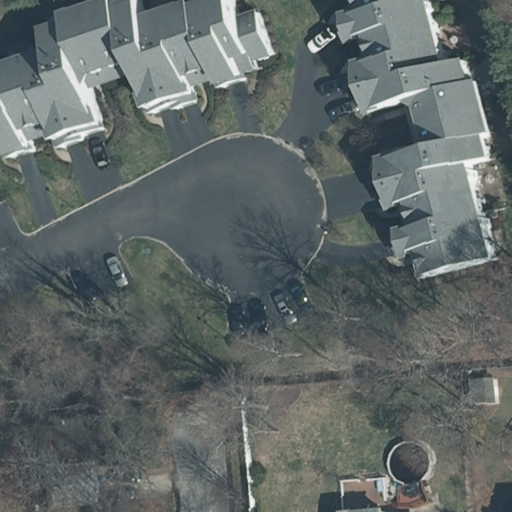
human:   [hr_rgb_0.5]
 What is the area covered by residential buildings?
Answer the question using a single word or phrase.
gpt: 394m2

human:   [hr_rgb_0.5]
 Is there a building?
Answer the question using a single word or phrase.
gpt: yes

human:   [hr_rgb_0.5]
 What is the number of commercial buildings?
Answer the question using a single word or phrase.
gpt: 0

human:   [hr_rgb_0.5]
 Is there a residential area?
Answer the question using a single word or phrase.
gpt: yes

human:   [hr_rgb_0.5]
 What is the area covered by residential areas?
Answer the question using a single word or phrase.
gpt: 10632m2

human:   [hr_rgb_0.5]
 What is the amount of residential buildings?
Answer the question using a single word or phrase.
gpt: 3

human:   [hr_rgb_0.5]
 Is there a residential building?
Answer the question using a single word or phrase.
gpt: yes

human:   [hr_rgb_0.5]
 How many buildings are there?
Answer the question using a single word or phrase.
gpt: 4

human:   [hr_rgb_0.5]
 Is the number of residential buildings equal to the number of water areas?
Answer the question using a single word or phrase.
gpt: no

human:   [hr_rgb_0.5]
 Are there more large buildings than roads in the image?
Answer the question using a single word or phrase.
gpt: no

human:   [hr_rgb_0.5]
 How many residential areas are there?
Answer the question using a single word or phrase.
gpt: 1

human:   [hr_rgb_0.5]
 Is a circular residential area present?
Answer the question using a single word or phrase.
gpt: no

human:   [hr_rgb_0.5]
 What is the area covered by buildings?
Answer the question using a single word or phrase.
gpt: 421m2

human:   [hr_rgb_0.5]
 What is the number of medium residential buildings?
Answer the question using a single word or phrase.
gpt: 1

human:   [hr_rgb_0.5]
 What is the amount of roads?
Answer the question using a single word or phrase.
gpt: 2

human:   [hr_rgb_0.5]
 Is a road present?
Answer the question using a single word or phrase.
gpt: yes

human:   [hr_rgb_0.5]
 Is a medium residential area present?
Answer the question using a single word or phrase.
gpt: no

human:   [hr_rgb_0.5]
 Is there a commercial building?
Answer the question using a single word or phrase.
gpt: no

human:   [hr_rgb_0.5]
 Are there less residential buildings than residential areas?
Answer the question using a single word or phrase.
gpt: no

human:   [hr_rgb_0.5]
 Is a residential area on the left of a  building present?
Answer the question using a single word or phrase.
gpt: no

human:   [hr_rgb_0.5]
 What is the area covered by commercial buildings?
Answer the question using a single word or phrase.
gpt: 0m2

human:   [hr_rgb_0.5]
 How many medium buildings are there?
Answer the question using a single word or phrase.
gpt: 1

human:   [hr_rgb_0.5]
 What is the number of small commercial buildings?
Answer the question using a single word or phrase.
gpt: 0

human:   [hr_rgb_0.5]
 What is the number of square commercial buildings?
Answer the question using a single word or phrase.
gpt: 0

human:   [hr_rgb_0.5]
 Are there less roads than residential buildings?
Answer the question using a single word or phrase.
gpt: yes

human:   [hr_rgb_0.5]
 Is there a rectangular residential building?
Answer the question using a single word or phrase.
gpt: yes

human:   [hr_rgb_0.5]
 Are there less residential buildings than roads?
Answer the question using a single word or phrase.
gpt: no

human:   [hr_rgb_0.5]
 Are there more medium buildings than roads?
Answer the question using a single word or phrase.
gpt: no

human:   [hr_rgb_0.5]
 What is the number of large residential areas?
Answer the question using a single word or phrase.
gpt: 1

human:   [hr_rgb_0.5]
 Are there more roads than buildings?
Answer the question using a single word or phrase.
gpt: no

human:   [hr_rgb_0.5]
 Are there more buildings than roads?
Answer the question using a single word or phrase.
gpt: yes

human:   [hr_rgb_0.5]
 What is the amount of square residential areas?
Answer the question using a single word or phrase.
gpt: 0

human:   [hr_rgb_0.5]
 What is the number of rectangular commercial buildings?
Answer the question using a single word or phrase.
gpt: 0

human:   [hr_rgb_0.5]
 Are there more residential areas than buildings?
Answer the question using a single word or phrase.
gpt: no

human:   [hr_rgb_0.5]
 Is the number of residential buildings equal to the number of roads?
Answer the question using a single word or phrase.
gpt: no

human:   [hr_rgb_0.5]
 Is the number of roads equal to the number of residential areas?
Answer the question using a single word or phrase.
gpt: no

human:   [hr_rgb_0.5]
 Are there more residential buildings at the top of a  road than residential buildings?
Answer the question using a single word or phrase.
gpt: no

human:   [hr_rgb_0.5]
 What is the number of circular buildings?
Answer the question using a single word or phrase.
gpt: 0

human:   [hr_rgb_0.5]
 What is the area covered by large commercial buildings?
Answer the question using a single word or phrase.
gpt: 0m2

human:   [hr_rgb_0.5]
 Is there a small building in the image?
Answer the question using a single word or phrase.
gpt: yes

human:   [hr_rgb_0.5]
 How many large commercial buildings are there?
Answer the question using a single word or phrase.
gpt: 0

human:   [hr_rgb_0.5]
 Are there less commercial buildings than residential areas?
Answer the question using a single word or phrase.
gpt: yes

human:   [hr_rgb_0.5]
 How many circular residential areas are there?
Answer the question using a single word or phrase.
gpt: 0

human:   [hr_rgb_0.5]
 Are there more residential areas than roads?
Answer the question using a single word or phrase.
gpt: no

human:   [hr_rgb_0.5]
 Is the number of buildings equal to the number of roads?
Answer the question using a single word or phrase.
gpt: no

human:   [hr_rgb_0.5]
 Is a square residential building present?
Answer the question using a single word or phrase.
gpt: no

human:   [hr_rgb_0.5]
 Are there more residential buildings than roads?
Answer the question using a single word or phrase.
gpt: yes

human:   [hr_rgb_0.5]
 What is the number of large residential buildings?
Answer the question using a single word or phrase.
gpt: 0

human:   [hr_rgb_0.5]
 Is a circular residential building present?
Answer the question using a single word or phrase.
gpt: no

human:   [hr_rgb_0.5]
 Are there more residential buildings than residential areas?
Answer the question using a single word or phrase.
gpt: yes

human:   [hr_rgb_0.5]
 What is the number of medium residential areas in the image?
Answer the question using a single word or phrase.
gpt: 0

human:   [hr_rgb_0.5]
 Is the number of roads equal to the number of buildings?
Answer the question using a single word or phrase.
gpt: no

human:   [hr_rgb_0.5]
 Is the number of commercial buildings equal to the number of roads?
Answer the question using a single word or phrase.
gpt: no

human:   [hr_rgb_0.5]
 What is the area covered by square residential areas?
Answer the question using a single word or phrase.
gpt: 0m2

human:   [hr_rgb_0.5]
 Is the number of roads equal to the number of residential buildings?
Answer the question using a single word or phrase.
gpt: no

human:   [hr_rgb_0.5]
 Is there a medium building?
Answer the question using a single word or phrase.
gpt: yes

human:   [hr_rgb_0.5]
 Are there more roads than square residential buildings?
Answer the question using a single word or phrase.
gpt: yes

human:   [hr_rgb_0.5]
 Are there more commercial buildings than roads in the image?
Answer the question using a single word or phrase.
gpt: no

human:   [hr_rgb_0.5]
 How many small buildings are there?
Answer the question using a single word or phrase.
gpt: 3

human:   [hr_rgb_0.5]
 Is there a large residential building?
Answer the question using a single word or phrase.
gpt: no

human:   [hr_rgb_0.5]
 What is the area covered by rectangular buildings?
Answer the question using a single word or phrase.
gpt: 139m2

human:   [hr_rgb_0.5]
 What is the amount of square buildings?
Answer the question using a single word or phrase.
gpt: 0

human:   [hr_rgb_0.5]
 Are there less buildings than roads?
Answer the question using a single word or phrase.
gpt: no

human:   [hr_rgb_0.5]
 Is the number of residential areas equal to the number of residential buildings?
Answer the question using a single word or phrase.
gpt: no